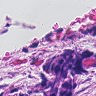
Metastatic tissue present: yes